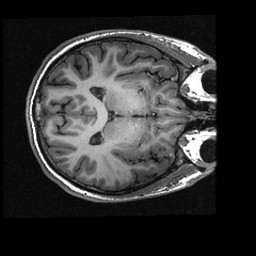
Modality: T1w
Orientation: axial
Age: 21
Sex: male